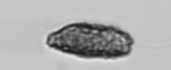
Label: Pseudochattonella_farcimen